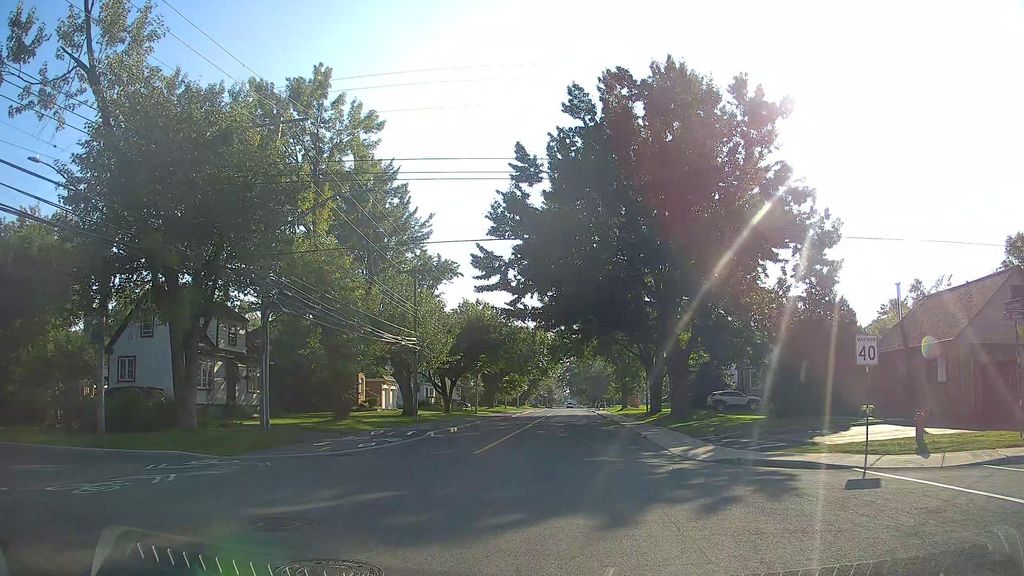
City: montreal